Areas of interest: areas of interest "Library"
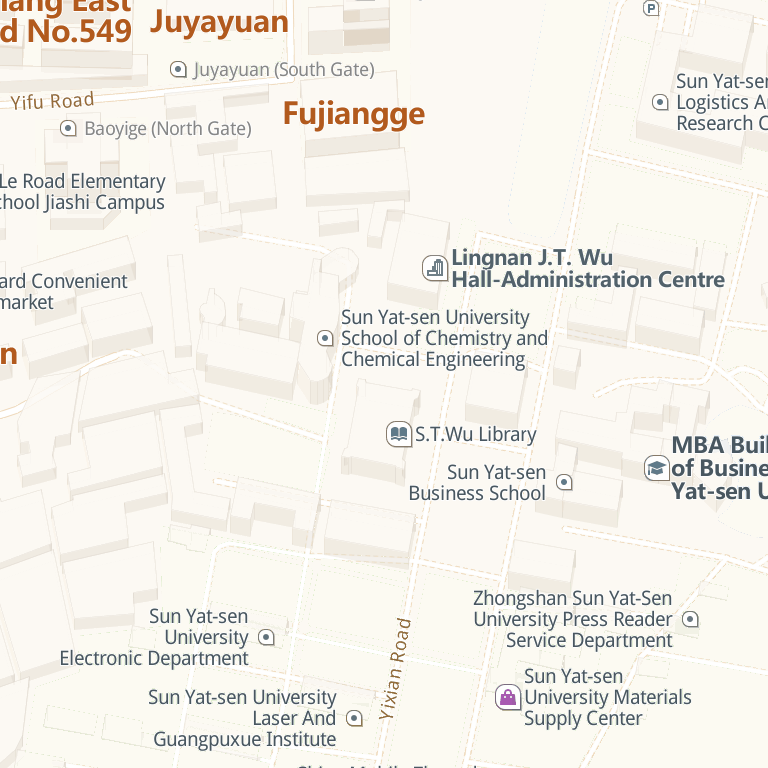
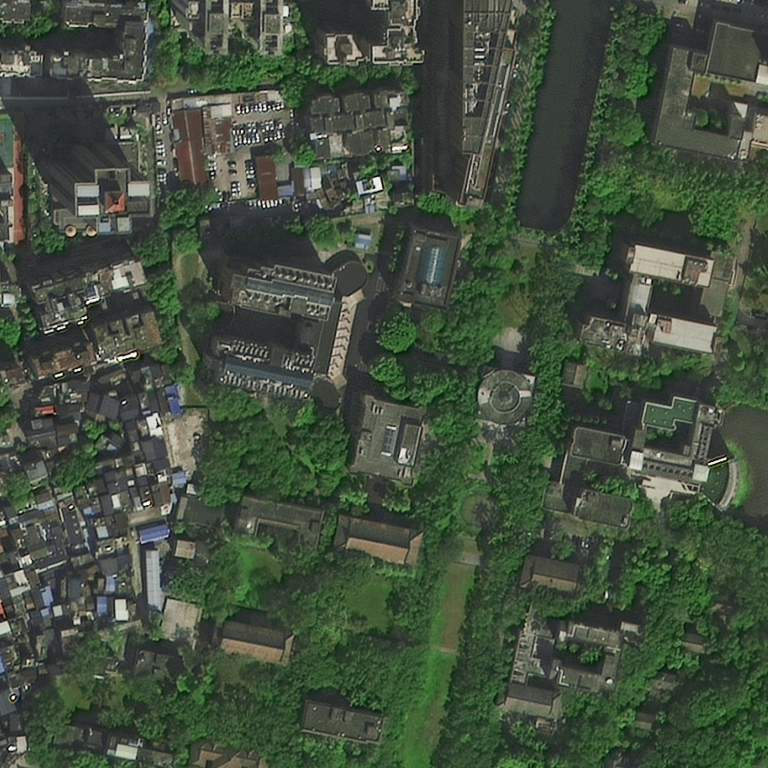